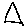
Label: triangle